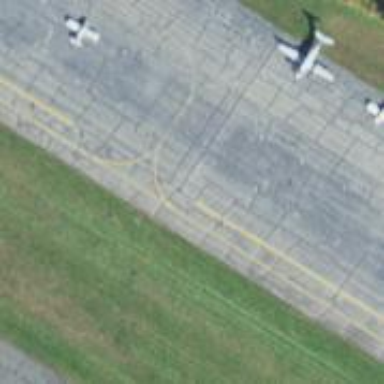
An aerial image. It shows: Asphalt taxiway at the airport.